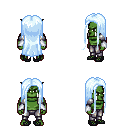
a pixel art fantasy rpg character, male body template, orc, green skin, steel arm armor, metal pants, white cyan extra-long hairstyle, white cloth bracers, ghillies, four views (front, back, left, right), 2x2 character sprite sheet, small pixel art, hard edges, no anti-aliasing